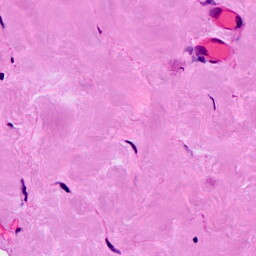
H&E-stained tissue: Breast